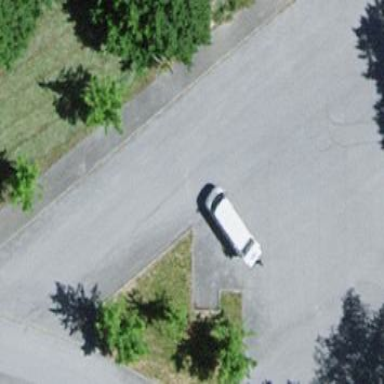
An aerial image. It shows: Parking area with asphalt surface.